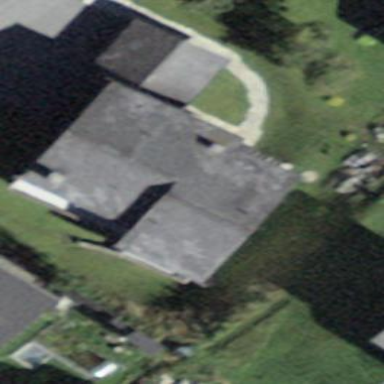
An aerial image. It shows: Building with tiled roof.